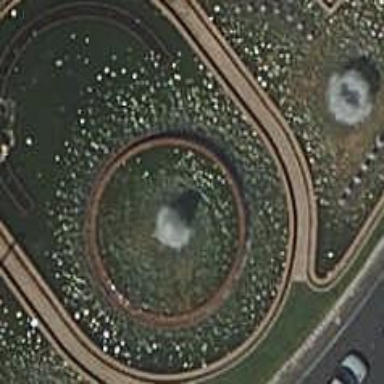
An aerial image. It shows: Fountain.